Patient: sex M, age 70
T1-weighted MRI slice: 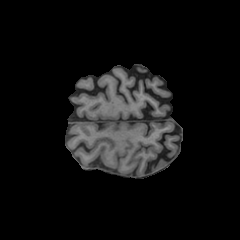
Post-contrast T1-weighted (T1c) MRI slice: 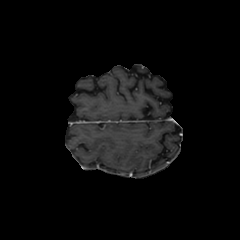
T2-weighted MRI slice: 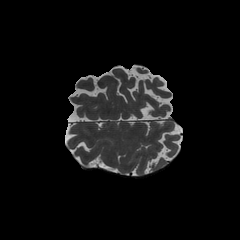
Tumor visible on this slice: no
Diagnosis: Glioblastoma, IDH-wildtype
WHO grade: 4